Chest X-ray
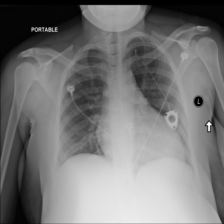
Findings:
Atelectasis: negative
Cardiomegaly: negative
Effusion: negative
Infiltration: negative
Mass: negative
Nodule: negative
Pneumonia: negative
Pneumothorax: negative
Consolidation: negative
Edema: negative
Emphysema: negative
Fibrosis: negative
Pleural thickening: negative
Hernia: negative